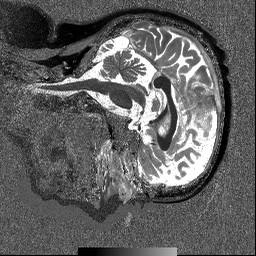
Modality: T1map
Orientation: sagittal
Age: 68
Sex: female
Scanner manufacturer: siemens
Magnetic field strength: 3 T
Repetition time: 5 s
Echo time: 0.00298 s